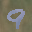
Label: 9